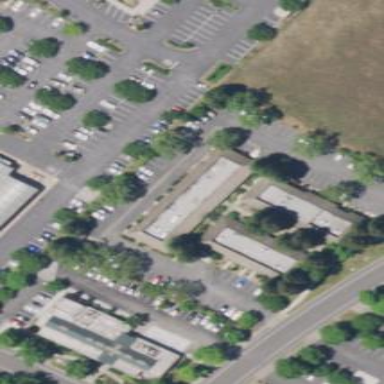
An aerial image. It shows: Office building serving as clinic. This healthcare facility offers clinic services.